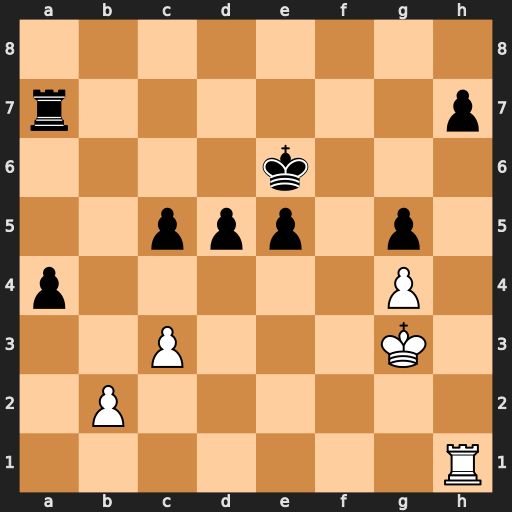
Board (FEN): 8/r6p/4k3/2ppp1p1/p5P1/2P3K1/1P6/7R
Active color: w
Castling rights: -
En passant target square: -
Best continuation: Rh6+ Kd7 Rxh7+ Kc6 Rxa7